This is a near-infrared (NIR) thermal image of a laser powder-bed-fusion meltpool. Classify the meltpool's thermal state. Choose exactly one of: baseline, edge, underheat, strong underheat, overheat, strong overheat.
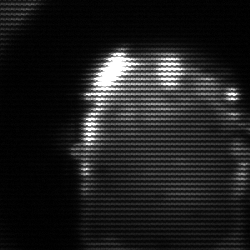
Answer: baseline